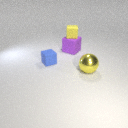
small blue rubber cube in front of large purple rubber cube